Question: I got this error when I am trying to add a data to the database when the image in the picture box is empty, but when the picturebox contains a image, the system working well.
Error:
> An unhandled exception of type 'System.ArgumentNullException' occurred
in mscorlib.dllAdditional information: Path cannot be null.
The error is pointed on:
> fsStream = new FileStream(this.imagePath, FileMode.Open,
FileAccess.Read);
Here is the code that I am using:
'''
Random _random = new Random();
Timer _timer = new Timer();
Wait _wait = new Wait();
FileStream fsStream;
BinaryReader bReader;
byte[] imageByte = null;
string imagePath;
string gender;
string connectionString = @"Provider=Microsoft.ACE.OLEDB.12.0;Data Source=..\db1.accdb";
private void button1_Click(object sender, EventArgs e)
{
using (OpenFileDialog dlg = new OpenFileDialog())
{
dlg.Title = "Open Image";
dlg.Filter = "JPG Files (*.jpg)|*.jpg|PNG Files (*.png)|*.png|All Files (*.*)|*.*";
if (dlg.ShowDialog() == DialogResult.OK)
{
pictureBox1.Image = new Bitmap(dlg.FileName.ToString());
imagePath = dlg.FileName;
}
}
}
public virtual void button2_Click(object sender, EventArgs e)
{
fsStream = new FileStream(this.imagePath, FileMode.Open, FileAccess.Read);
bReader = new BinaryReader(fsStream);
imageByte = bReader.ReadBytes((int)fsStream.Length);
if (this.pictureBox1.Image == null || this.textBox2.Text == "" || this.textBox3.Text == "" || this.textBox4.Text == "" || this.textBox5.Text == "")
{
System.Media.SoundPlayer _sound = new System.Media.SoundPlayer(@"C:\Windows\Media\Windows Exclamation.wav");
_sound.Play();
DialogResult _dialogResult = MessageBox.Show("Cannot Submit!", "Warning", MessageBoxButtons.OK);
}
else if (this.label9.Visible == false)
{
System.Media.SoundPlayer _sound = new System.Media.SoundPlayer(@"C:\Windows\Media\Windows Exclamation.wav");
_sound.Play();
DialogResult _dialogResult = MessageBox.Show("You have to check the Student ID before proceeding!", "Warning", MessageBoxButtons.OK);
}
else if (this.label8.Visible == true)
{
System.Media.SoundPlayer _sound = new System.Media.SoundPlayer(@"C:\Windows\Media\Windows Exclamation.wav");
_sound.Play();
DialogResult _dialogResult = MessageBox.Show("You cannot use this Student ID. Please Get another Student ID instead!", "Warning", MessageBoxButtons.OK);
}
else if (this.label7.Visible == true)
{
System.Media.SoundPlayer _sound = new System.Media.SoundPlayer(@"C:\Windows\Media\Windows Exclamation.wav");
_sound.Play();
DialogResult _dialogResult = MessageBox.Show("Student ID is being verified! Please wait!", "Warning", MessageBoxButtons.OK);
}
else
{
using (OleDbConnection conn = new OleDbConnection(connectionString))
{
string query = "INSERT INTO [Student] ([StudentID], [FirstName], [LastName], [Photo], [DateOfBirth], [Address], [JoinedDate], [Class], [Gender]) VALUES (@StudentID, @FirstName, @LastName, @Photo, @DateOfBirth, @Address, @JoinedDate, @Class, @Gender)";
conn.Open();
using (OleDbCommand cmd = new OleDbCommand(query, conn))
{
cmd.Parameters.Add("@StudentID", System.Data.OleDb.OleDbType.VarChar);
cmd.Parameters["@StudentID"].Value = this.textBox1.Text;
cmd.Parameters.Add("@FirstName", System.Data.OleDb.OleDbType.VarChar);
cmd.Parameters["@FirstName"].Value = this.textBox2.Text;
cmd.Parameters.Add("@LastName", System.Data.OleDb.OleDbType.VarChar);
cmd.Parameters["@LastName"].Value = this.textBox3.Text;
cmd.Parameters.Add("@Photo", System.Data.OleDb.OleDbType.LongVarBinary);
cmd.Parameters["@Photo"].Value = imageByte;
cmd.Parameters.Add("@DateOfBirth", System.Data.OleDb.OleDbType.VarChar);
cmd.Parameters["@DateOfBirth"].Value = this.dateTimePicker1.Text;
cmd.Parameters.Add("@Address", System.Data.OleDb.OleDbType.VarChar);
cmd.Parameters["@Address"].Value = this.textBox4.Text;
cmd.Parameters.Add("@JoinedDate", System.Data.OleDb.OleDbType.VarChar);
cmd.Parameters["@JoinedDate"].Value = this.dateTimePicker2.Text;
cmd.Parameters.Add("@Class", System.Data.OleDb.OleDbType.VarChar);
cmd.Parameters["@Class"].Value = this.textBox5.Text;
cmd.Parameters.Add("@Gender", System.Data.OleDb.OleDbType.VarChar);
cmd.Parameters["@Gender"].Value = gender;
_wait.ShowDialog();
System.Media.SoundPlayer _sound = new System.Media.SoundPlayer(@"C:\Windows\Media\Windows Exclamation.wav");
_sound.Play();
DialogResult _dialogResult = MessageBox.Show("Added Successfully!", "Success", MessageBoxButtons.OK);
cmd.ExecuteNonQuery();
}
conn.Close();
}
}
}
'''
Here is the image:

>
Anyone can help me?
Your answer much appreciated!
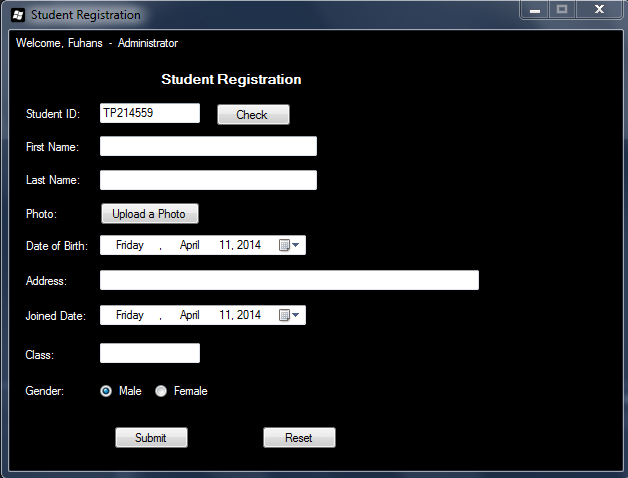
Answer: I guess (maybe wrong) that the error happens on this line :
'''
fsStream = new FileStream(this.imagePath, FileMode.Open, FileAccess.Read);
'''
So you should add a null check
'''
if (this.imagePath != null)
'''
before this line, and correct the following code.
As you can see in <URL>, this ctor of FileStream will raise an 'ArgumentNullException' if path is null.